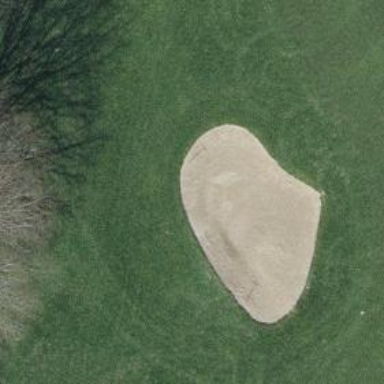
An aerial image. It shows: Sand bunker on golf course.